Interaction volume radius: 10 \u00c5
Interaction volume height: 10 \u00c5
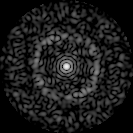
Disorder parameter: 0.8033